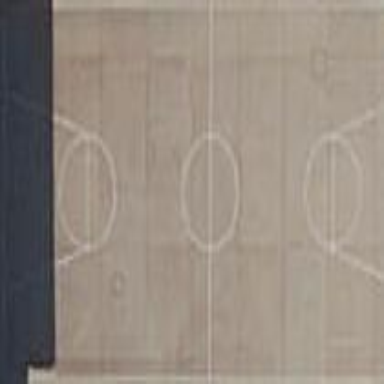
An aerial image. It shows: Basketball court on pitch.